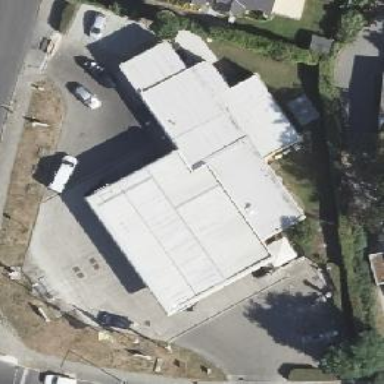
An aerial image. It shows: Retail fuel station with car wash facility.